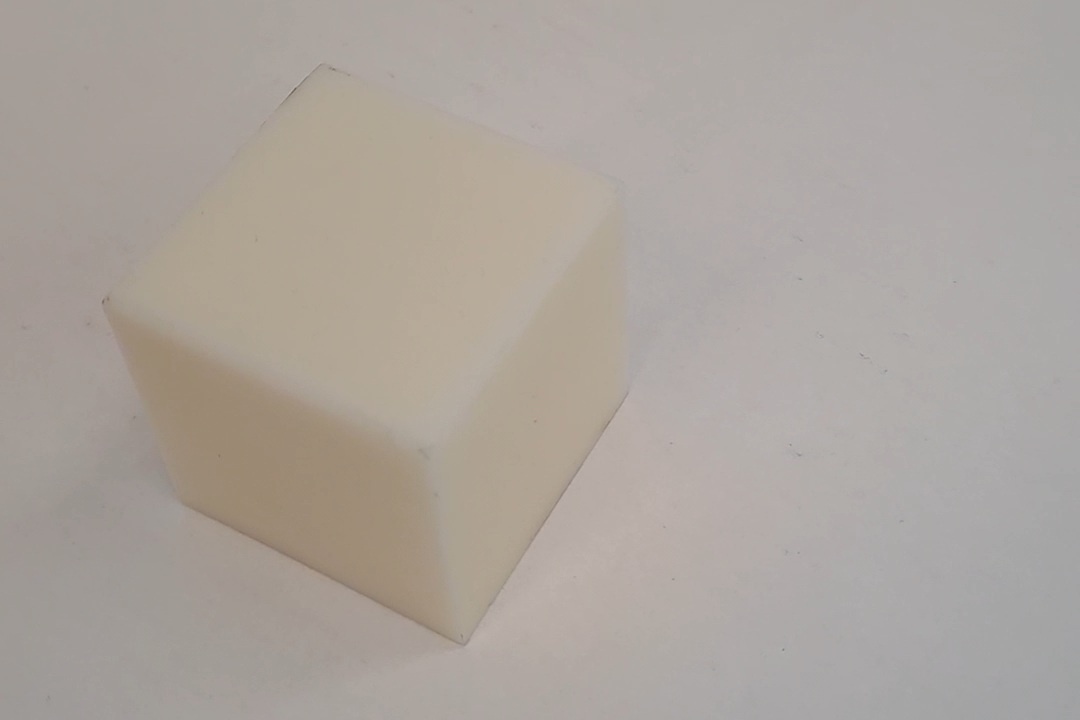
Label: Cuboid